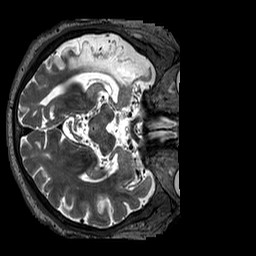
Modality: T2w
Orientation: axial
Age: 71
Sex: male
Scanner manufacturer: siemens
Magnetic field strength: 3 T
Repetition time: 3.2 s
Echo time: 0.567 s